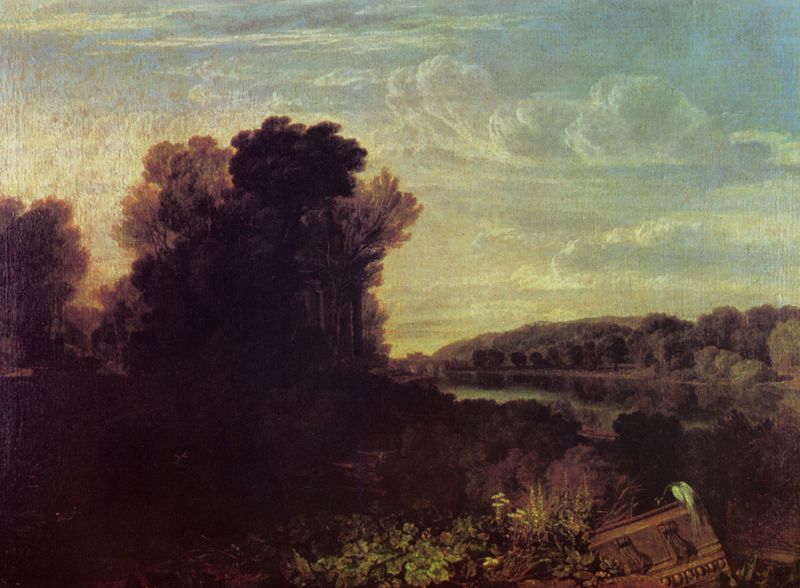
Titel: Die Themse bei Weybridge
Künstler: William Turner
Standort: London
Institution: Tate Gallery and the National Trust (Lord Egremont Collection) Petworth House
Schlagwörter: baum, berg, blau, dunkel, gemälde, himmel, laub, meer, schatten, vogel, wasser, weiß, wolken, bäume, fluss, gelb, grün, impressionismus, landschaft, see, teich, ufer, abend, blumen, braun, holz, licht, nacht, schwarz, säule, säulen, blüten, gebäude, gras, haus, rasen, rot, wolke, malerei, stein, steine, öl, bach, gräser, hügel, natur, strauch, wind, busch, büsche, gebüsch, sonne, sträucher, pflanze, pflanzen, england, wald, ruhig, sommer, düster, gebirge, mauer, abendsonne, aue, sonnenuntergang, herbst, bank, ornamente, menschenleer, ruine, truhe, antike, flusslandschaft, kiste, ruinen, pfau, kranich, architrav, fragment, gesims, sarg, holzbank, tempel, konsolen, eierstab, schnitzereien, lorrain, sakrophag, saktrpharg, spolie